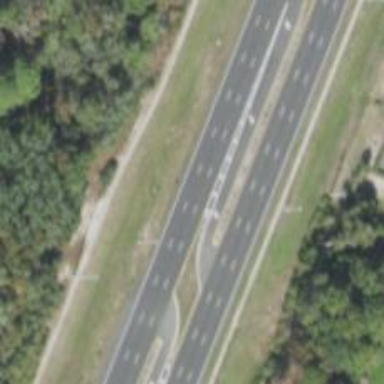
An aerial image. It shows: Trunk link highway.